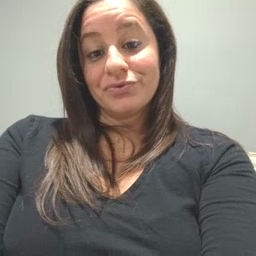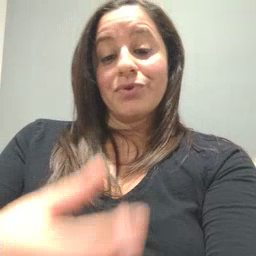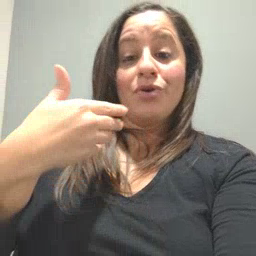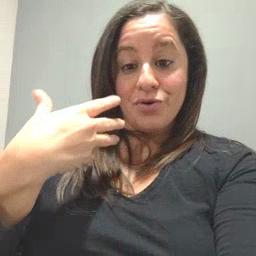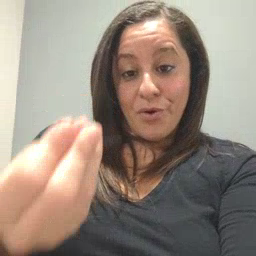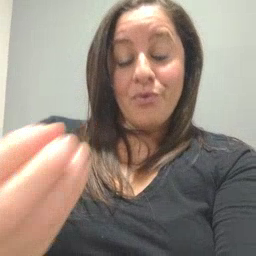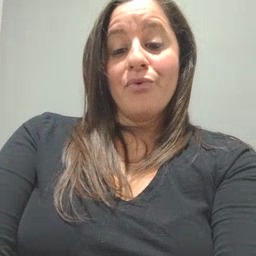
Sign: go